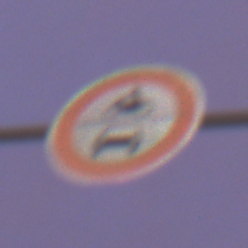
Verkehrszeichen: VerbotKraftfahrzeuge
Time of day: SunriseSunset
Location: Outdoor (Urban)
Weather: PartlyCloudy
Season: NotSpecified
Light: Artificial